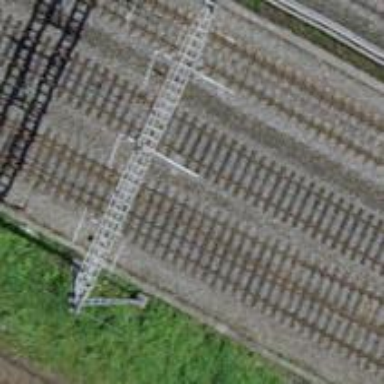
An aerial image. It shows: Railway track with contact line for electrification.